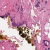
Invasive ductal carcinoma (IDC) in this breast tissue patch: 0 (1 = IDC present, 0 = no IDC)